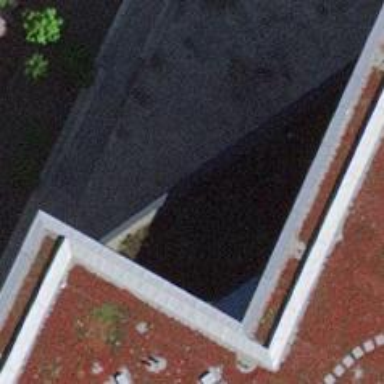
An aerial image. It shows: Library.